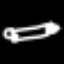
Label: pencil